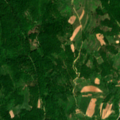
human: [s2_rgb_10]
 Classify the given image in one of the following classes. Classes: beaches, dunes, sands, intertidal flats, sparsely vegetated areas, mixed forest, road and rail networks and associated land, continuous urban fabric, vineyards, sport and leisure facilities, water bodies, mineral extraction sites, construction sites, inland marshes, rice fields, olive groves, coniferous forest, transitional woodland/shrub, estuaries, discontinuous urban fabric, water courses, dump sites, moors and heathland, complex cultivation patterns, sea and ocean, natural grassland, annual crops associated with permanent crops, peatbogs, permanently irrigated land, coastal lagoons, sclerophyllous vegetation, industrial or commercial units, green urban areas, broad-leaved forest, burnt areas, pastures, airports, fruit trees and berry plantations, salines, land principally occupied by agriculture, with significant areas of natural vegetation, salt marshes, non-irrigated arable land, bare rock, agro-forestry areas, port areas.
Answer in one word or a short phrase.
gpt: land principally occupied by agriculture, with significant areas of natural vegetation, broad-leaved forest, natural grassland